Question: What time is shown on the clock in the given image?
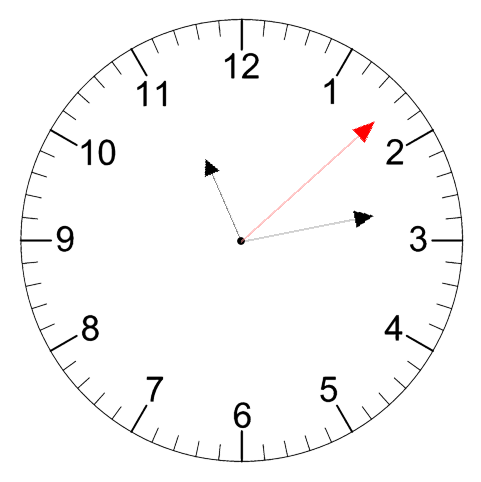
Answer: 11:13:08